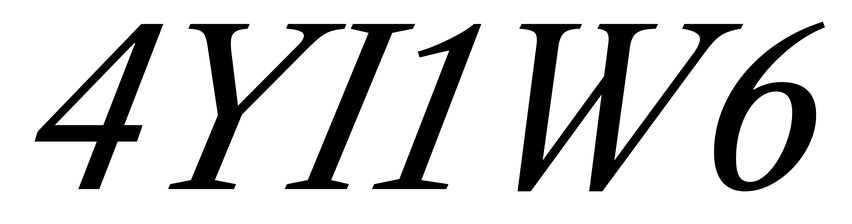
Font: LibreCaslonText-Italic_Italic